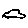
Label: car